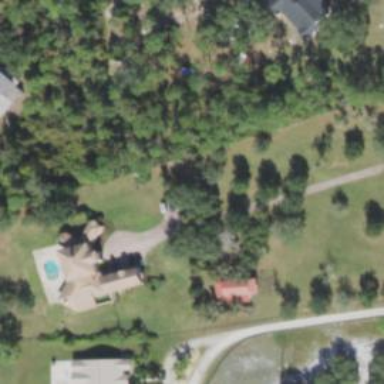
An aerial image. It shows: Driveway.